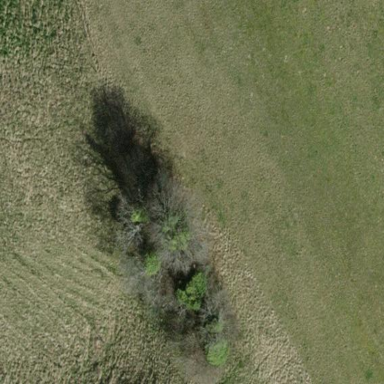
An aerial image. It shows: Deciduous forest area.